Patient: sex M, age 43
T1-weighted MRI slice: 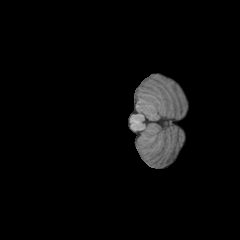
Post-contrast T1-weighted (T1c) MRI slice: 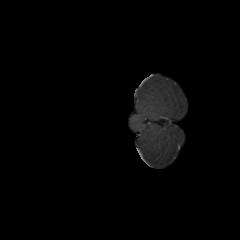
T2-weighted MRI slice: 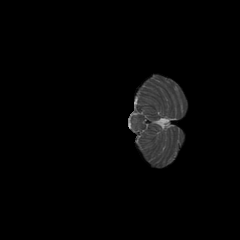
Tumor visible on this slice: no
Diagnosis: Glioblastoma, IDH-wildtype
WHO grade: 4